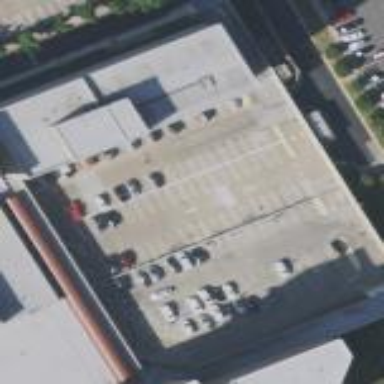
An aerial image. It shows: Multi-storey parking building.